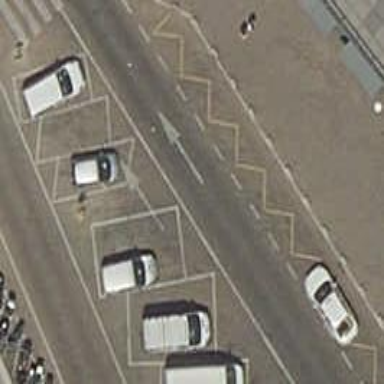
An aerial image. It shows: Parking lot with sett surface. The orientation of parking spaces is diagonal.